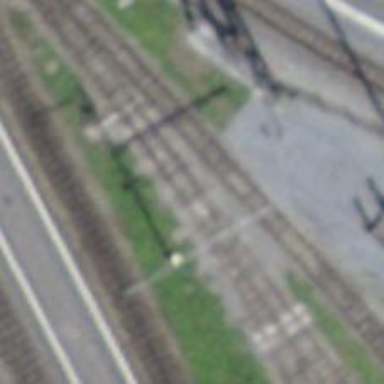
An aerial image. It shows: Narrow-gauge railway yard with one track. The yard is electrified with contact line.